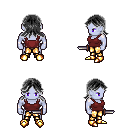
a pixel art fantasy rpg character, male body template, dark elf, purple skin, maroon pirate shirt, gold greaves, gray loose hair, gold boots, dagger, four views (front, back, left, right), 2x2 character sprite sheet, small pixel art, hard edges, no anti-aliasing